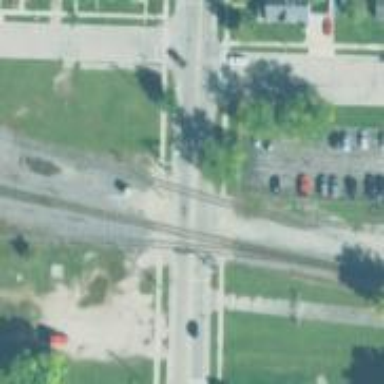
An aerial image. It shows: Level crossing along the railway.